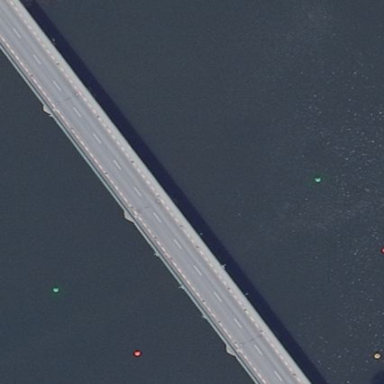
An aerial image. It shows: Bridge supported by piers.